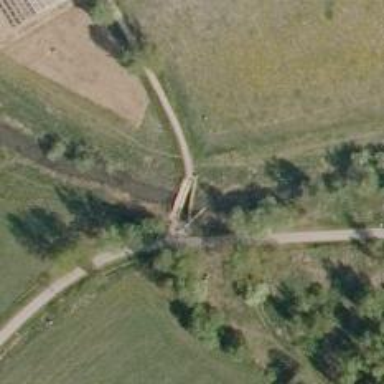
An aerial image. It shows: Bridge.